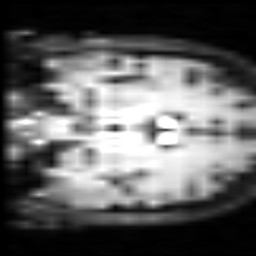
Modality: inplaneT2
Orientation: coronal